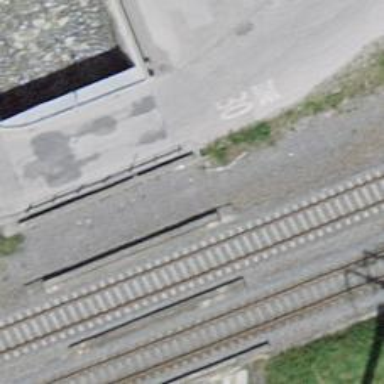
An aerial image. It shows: Abandoned railway with single track.